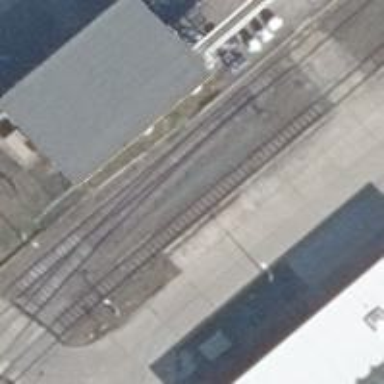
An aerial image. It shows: Railway switch.